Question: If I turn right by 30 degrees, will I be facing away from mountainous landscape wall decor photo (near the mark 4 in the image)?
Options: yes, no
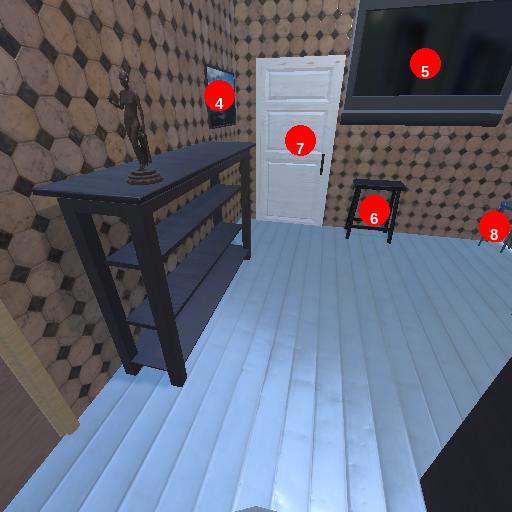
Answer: yes